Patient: sex M, age 64
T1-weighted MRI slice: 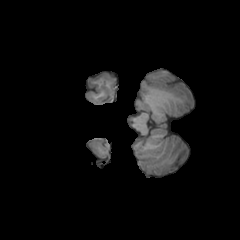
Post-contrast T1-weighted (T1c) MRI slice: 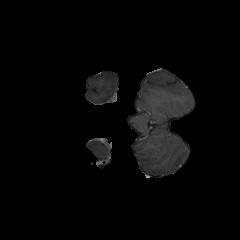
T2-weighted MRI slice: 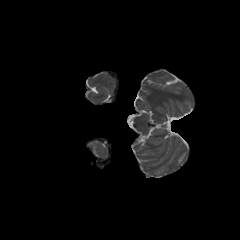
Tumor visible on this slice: no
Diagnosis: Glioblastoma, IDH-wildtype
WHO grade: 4